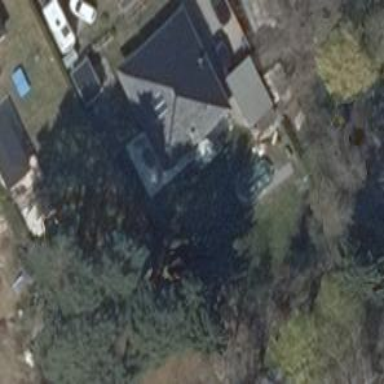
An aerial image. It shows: Detached building with hipped roof shape.